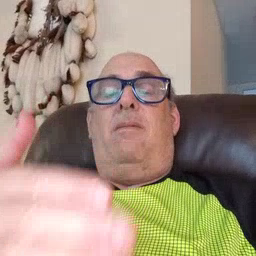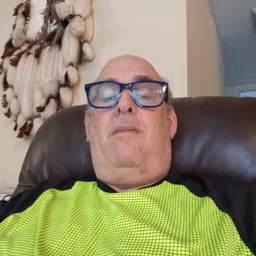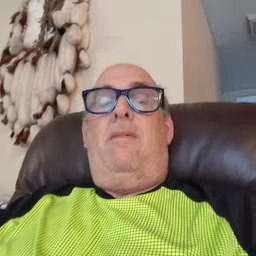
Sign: all